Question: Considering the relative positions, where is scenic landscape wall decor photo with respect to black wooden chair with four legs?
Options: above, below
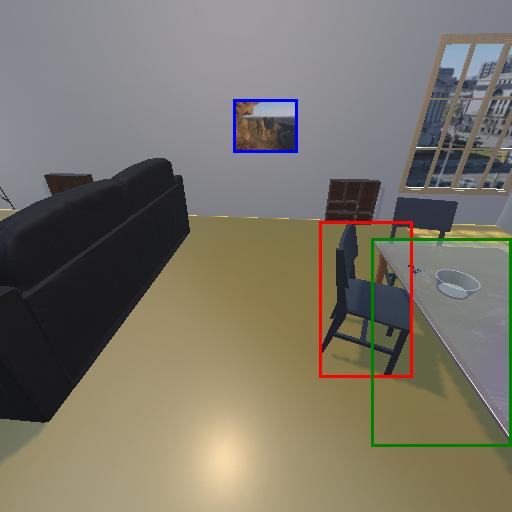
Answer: above